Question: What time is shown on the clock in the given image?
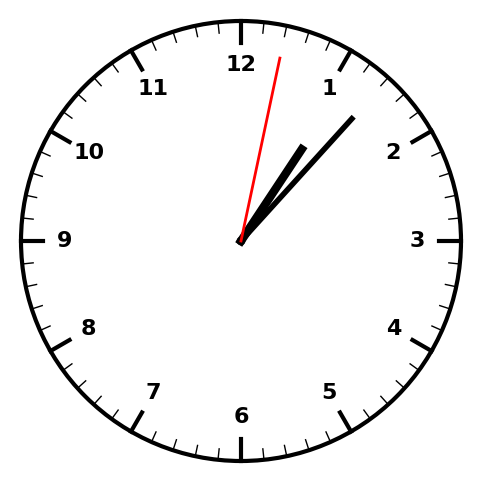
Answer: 01:07:02